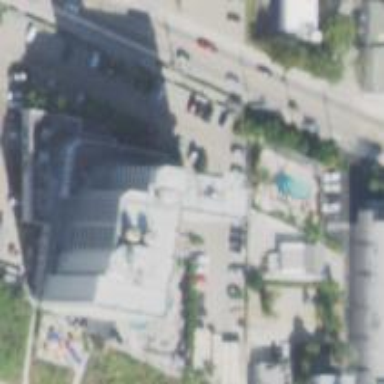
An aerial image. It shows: Commercial area featuring hotel.